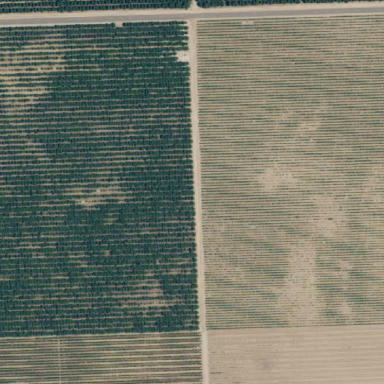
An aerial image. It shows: Vineyard.